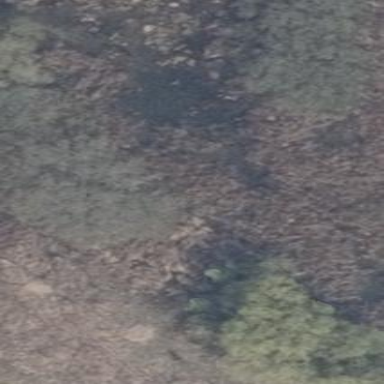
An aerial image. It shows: Bog wetland.